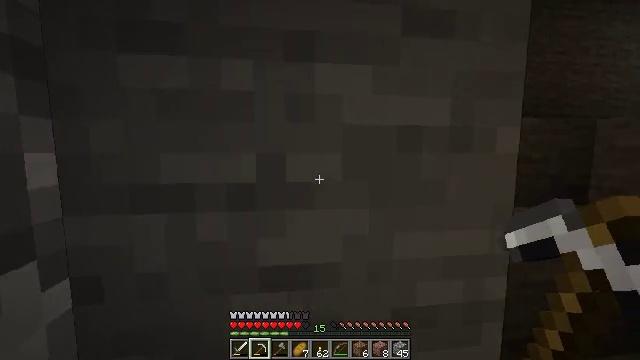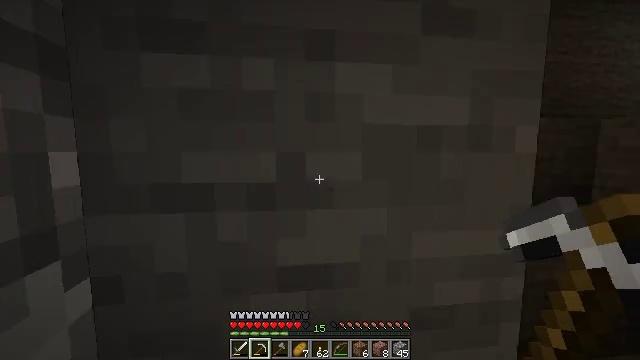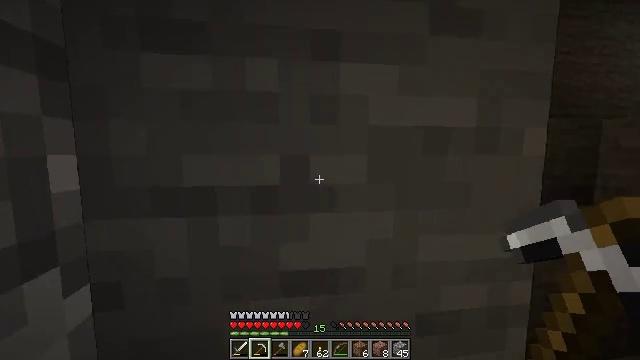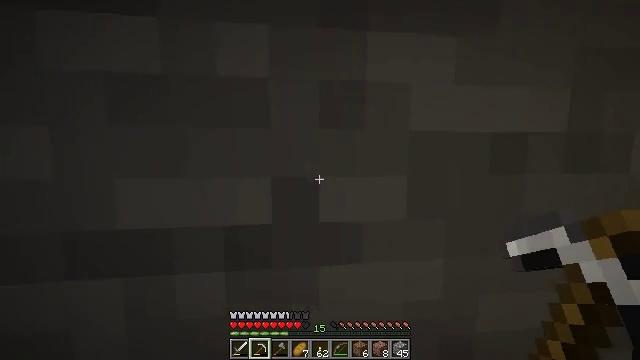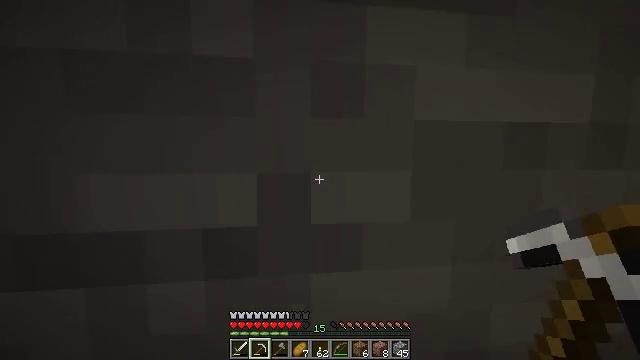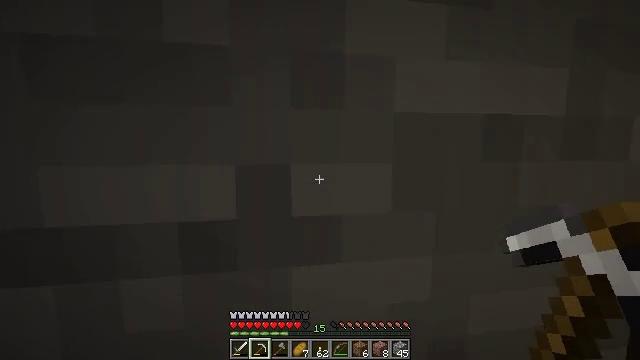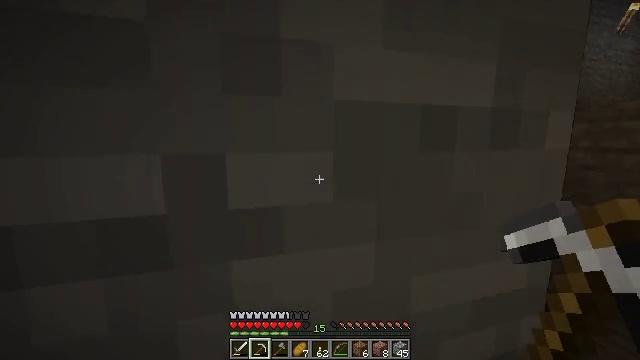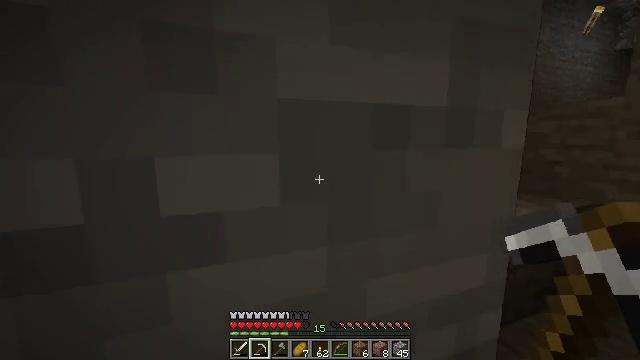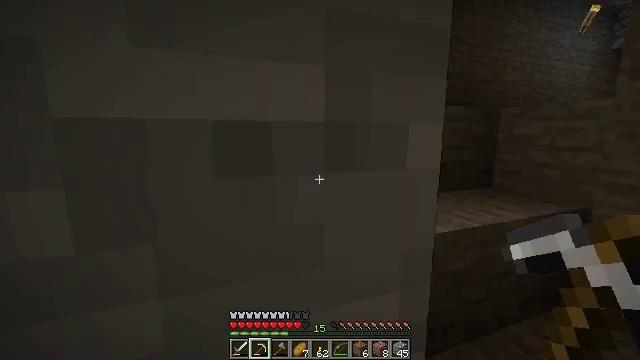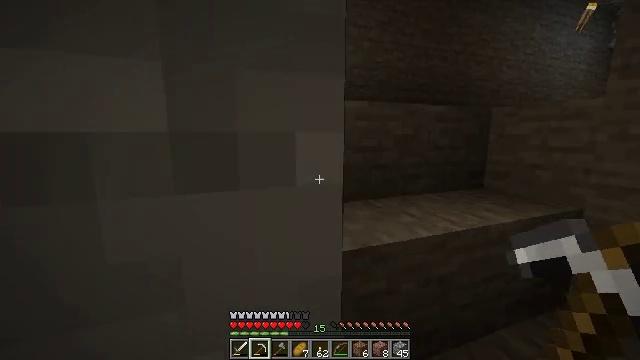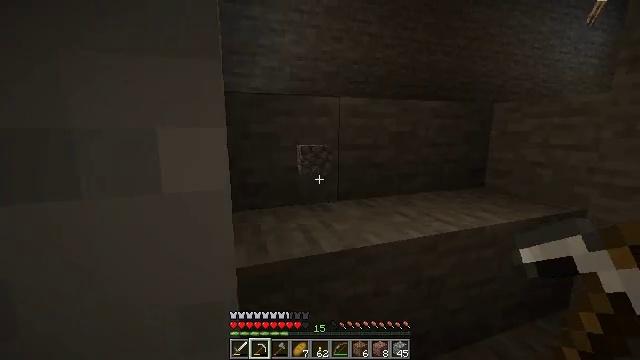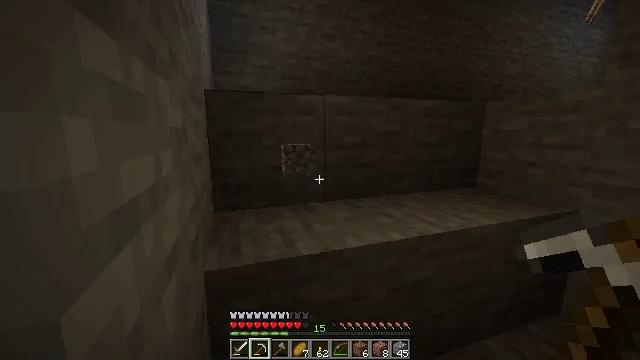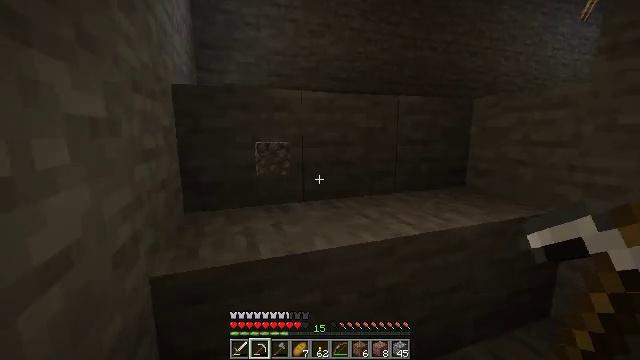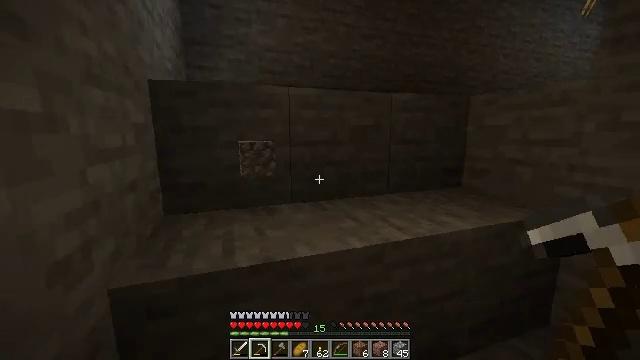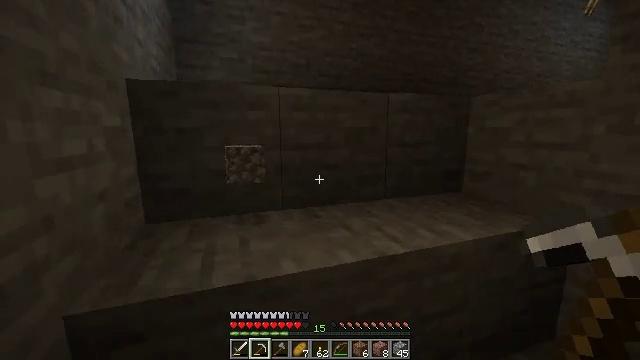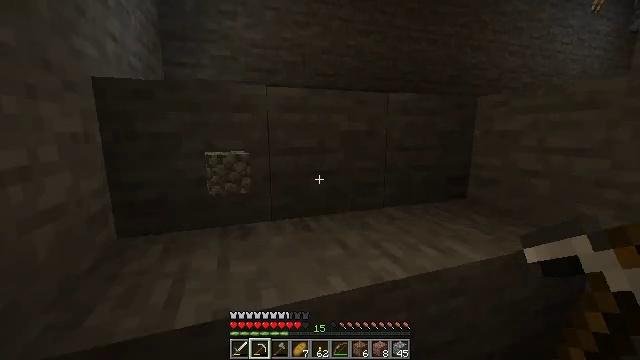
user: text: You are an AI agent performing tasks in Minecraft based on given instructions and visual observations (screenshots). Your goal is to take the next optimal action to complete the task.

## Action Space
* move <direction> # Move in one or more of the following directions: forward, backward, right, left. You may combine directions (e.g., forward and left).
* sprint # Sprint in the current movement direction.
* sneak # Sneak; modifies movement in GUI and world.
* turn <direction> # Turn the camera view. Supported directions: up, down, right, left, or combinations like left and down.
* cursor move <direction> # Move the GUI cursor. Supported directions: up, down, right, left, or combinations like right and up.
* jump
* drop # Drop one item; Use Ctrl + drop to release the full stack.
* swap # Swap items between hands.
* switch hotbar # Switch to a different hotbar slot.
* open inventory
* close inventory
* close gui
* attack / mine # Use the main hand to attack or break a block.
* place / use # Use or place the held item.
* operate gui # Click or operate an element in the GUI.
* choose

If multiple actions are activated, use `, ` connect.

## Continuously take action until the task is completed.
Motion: motion action
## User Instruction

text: Break the existing planks.
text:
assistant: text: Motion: no_op
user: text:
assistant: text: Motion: move forward
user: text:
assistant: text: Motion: move forward
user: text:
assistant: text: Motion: move forward
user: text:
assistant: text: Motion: move forward, turn right
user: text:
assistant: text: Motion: move forward, turn right and down
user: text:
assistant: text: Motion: move forward and move right, turn right
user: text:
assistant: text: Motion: move forward and move right
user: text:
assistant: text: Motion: move forward and move right
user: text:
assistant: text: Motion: move forward and move right, turn left
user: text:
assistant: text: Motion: move forward and move right
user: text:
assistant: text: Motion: move forward and move right
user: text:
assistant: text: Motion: move forward
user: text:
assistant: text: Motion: move forward
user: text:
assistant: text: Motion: move forward
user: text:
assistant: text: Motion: move forward
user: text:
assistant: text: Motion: move forward
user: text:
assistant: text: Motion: move forward, turn left
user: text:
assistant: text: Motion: move forward, turn left and down
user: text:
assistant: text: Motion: move forward, turn left and down
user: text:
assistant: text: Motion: move forward, turn left and down
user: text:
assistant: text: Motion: move forward, turn left
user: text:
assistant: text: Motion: move forward, turn left
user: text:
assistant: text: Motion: move forward, turn left, jump
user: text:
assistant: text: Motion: move forward, turn left, jump
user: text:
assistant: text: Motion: move forward, turn left, jump
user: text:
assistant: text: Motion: move forward, jump
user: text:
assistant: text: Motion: move forward, jump
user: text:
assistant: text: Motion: move forward, jump
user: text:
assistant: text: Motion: move forward